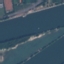
Land use / land cover: River